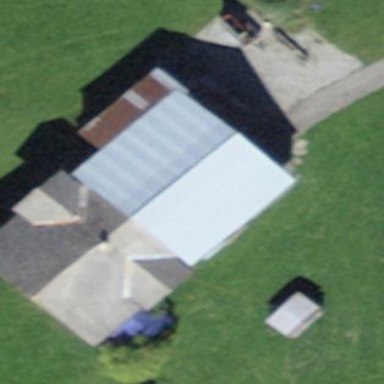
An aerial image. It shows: Rural barn.